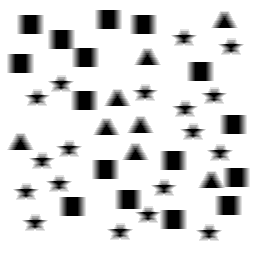
Squares: 16
Triangles: 8
Stars: 18
Total shapes: 42